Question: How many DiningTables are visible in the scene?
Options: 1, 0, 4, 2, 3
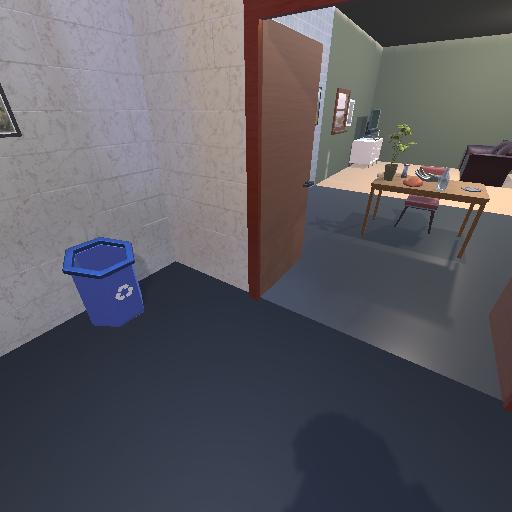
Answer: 1